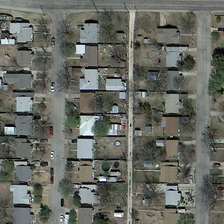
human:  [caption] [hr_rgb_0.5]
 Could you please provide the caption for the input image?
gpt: many buildings and some green trees are in a dense residential area .

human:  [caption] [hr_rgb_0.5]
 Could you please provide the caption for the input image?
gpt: many buildings and some green trees are in a dense residential area .

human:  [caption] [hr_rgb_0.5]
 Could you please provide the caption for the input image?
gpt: many buildings and some green trees are in a dense residential area .

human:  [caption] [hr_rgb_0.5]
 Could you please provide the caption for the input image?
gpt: many buildings and some green trees are in a dense residential area .

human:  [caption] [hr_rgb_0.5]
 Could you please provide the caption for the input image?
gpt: many buildings and some green trees are in a dense residential area .